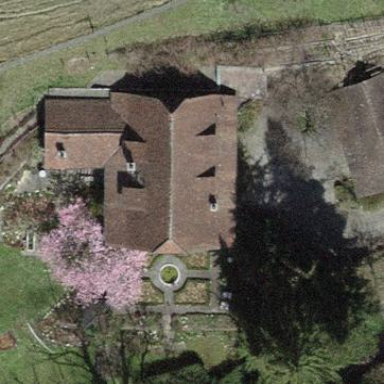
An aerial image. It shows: Detached building with half-hipped roof.